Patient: sex M, age 52
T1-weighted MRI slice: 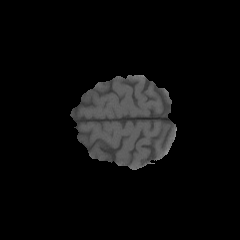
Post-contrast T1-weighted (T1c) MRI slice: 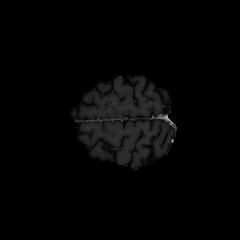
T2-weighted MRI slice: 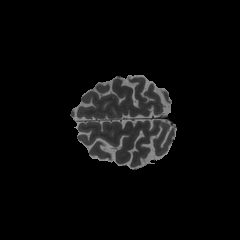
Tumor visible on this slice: no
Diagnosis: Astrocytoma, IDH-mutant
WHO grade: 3